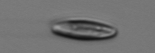
Label: pennate